Question: Is there a way in VB.Net to Fix the Width of the Chart Grids?
The chart below explains the issue more; the Chart Grids Edge Keep moving left and right (Of course the chart width itself is already Fixed) when Input Data changed;
I want to keep the width of the GRIDs (Not the Chart) Fixed within the red vertical lines;
Help Appreciated.

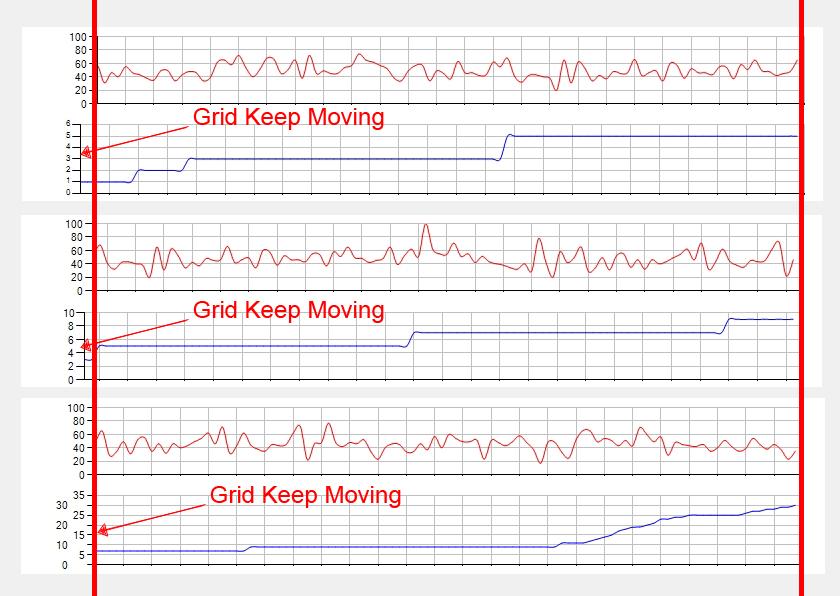
Answer: oh, figured it out after few hours;
below the code:
'''
Chart1.ChartAreas(0).InnerPlotPosition.X = CSng(10 / Chart1.Width) * 100 'Left border
Chart1.ChartAreas(0).InnerPlotPosition.Y = CSng(10 / Chart1.Height) * 100 'Top Border
Chart1.ChartAreas(0).InnerPlotPosition.Width = CSng((Chart1.Width - 20) / Chart1.Width) * 100
Chart1.ChartAreas(0).InnerPlotPosition.Height = CSng((Chart1.Height - 20) / Chart1.Height) * 100
'''
hope it is useful for others...